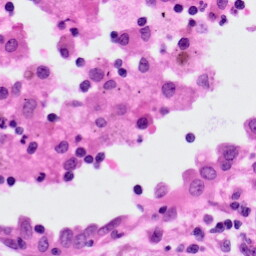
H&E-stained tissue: Lung